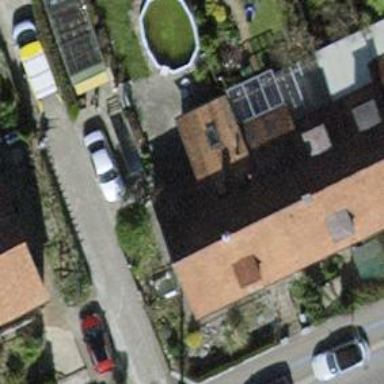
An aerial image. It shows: Building with tiled roof.